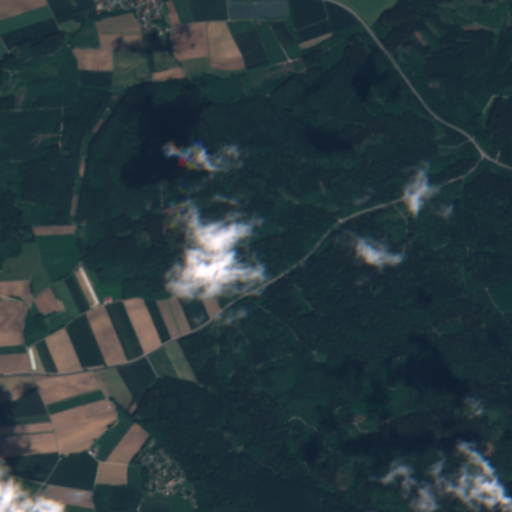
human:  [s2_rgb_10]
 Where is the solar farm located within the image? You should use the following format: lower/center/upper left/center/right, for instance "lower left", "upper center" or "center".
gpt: The solar farm is located in the upper center of the image.
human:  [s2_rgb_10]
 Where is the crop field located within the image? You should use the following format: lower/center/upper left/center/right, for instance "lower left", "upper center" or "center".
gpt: There is no crop field in the image.